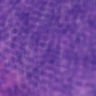
Metastatic tissue present: no